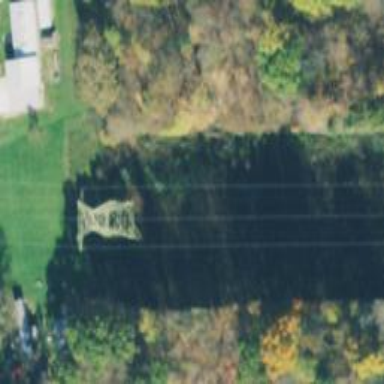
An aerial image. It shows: Lattice structure tower used for power transmission.